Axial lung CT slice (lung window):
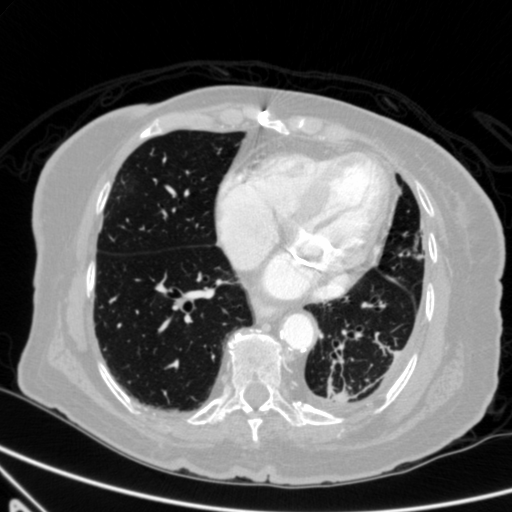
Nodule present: no